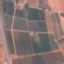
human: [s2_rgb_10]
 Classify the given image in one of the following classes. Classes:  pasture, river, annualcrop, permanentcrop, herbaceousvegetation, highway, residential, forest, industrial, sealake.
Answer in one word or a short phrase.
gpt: PermanentCrop